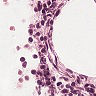
Metastatic tissue present: no